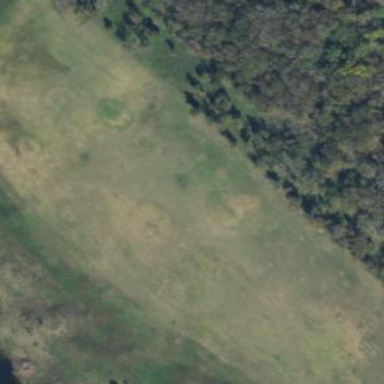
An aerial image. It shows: Grassy area designated as driving range for golf.